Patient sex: F
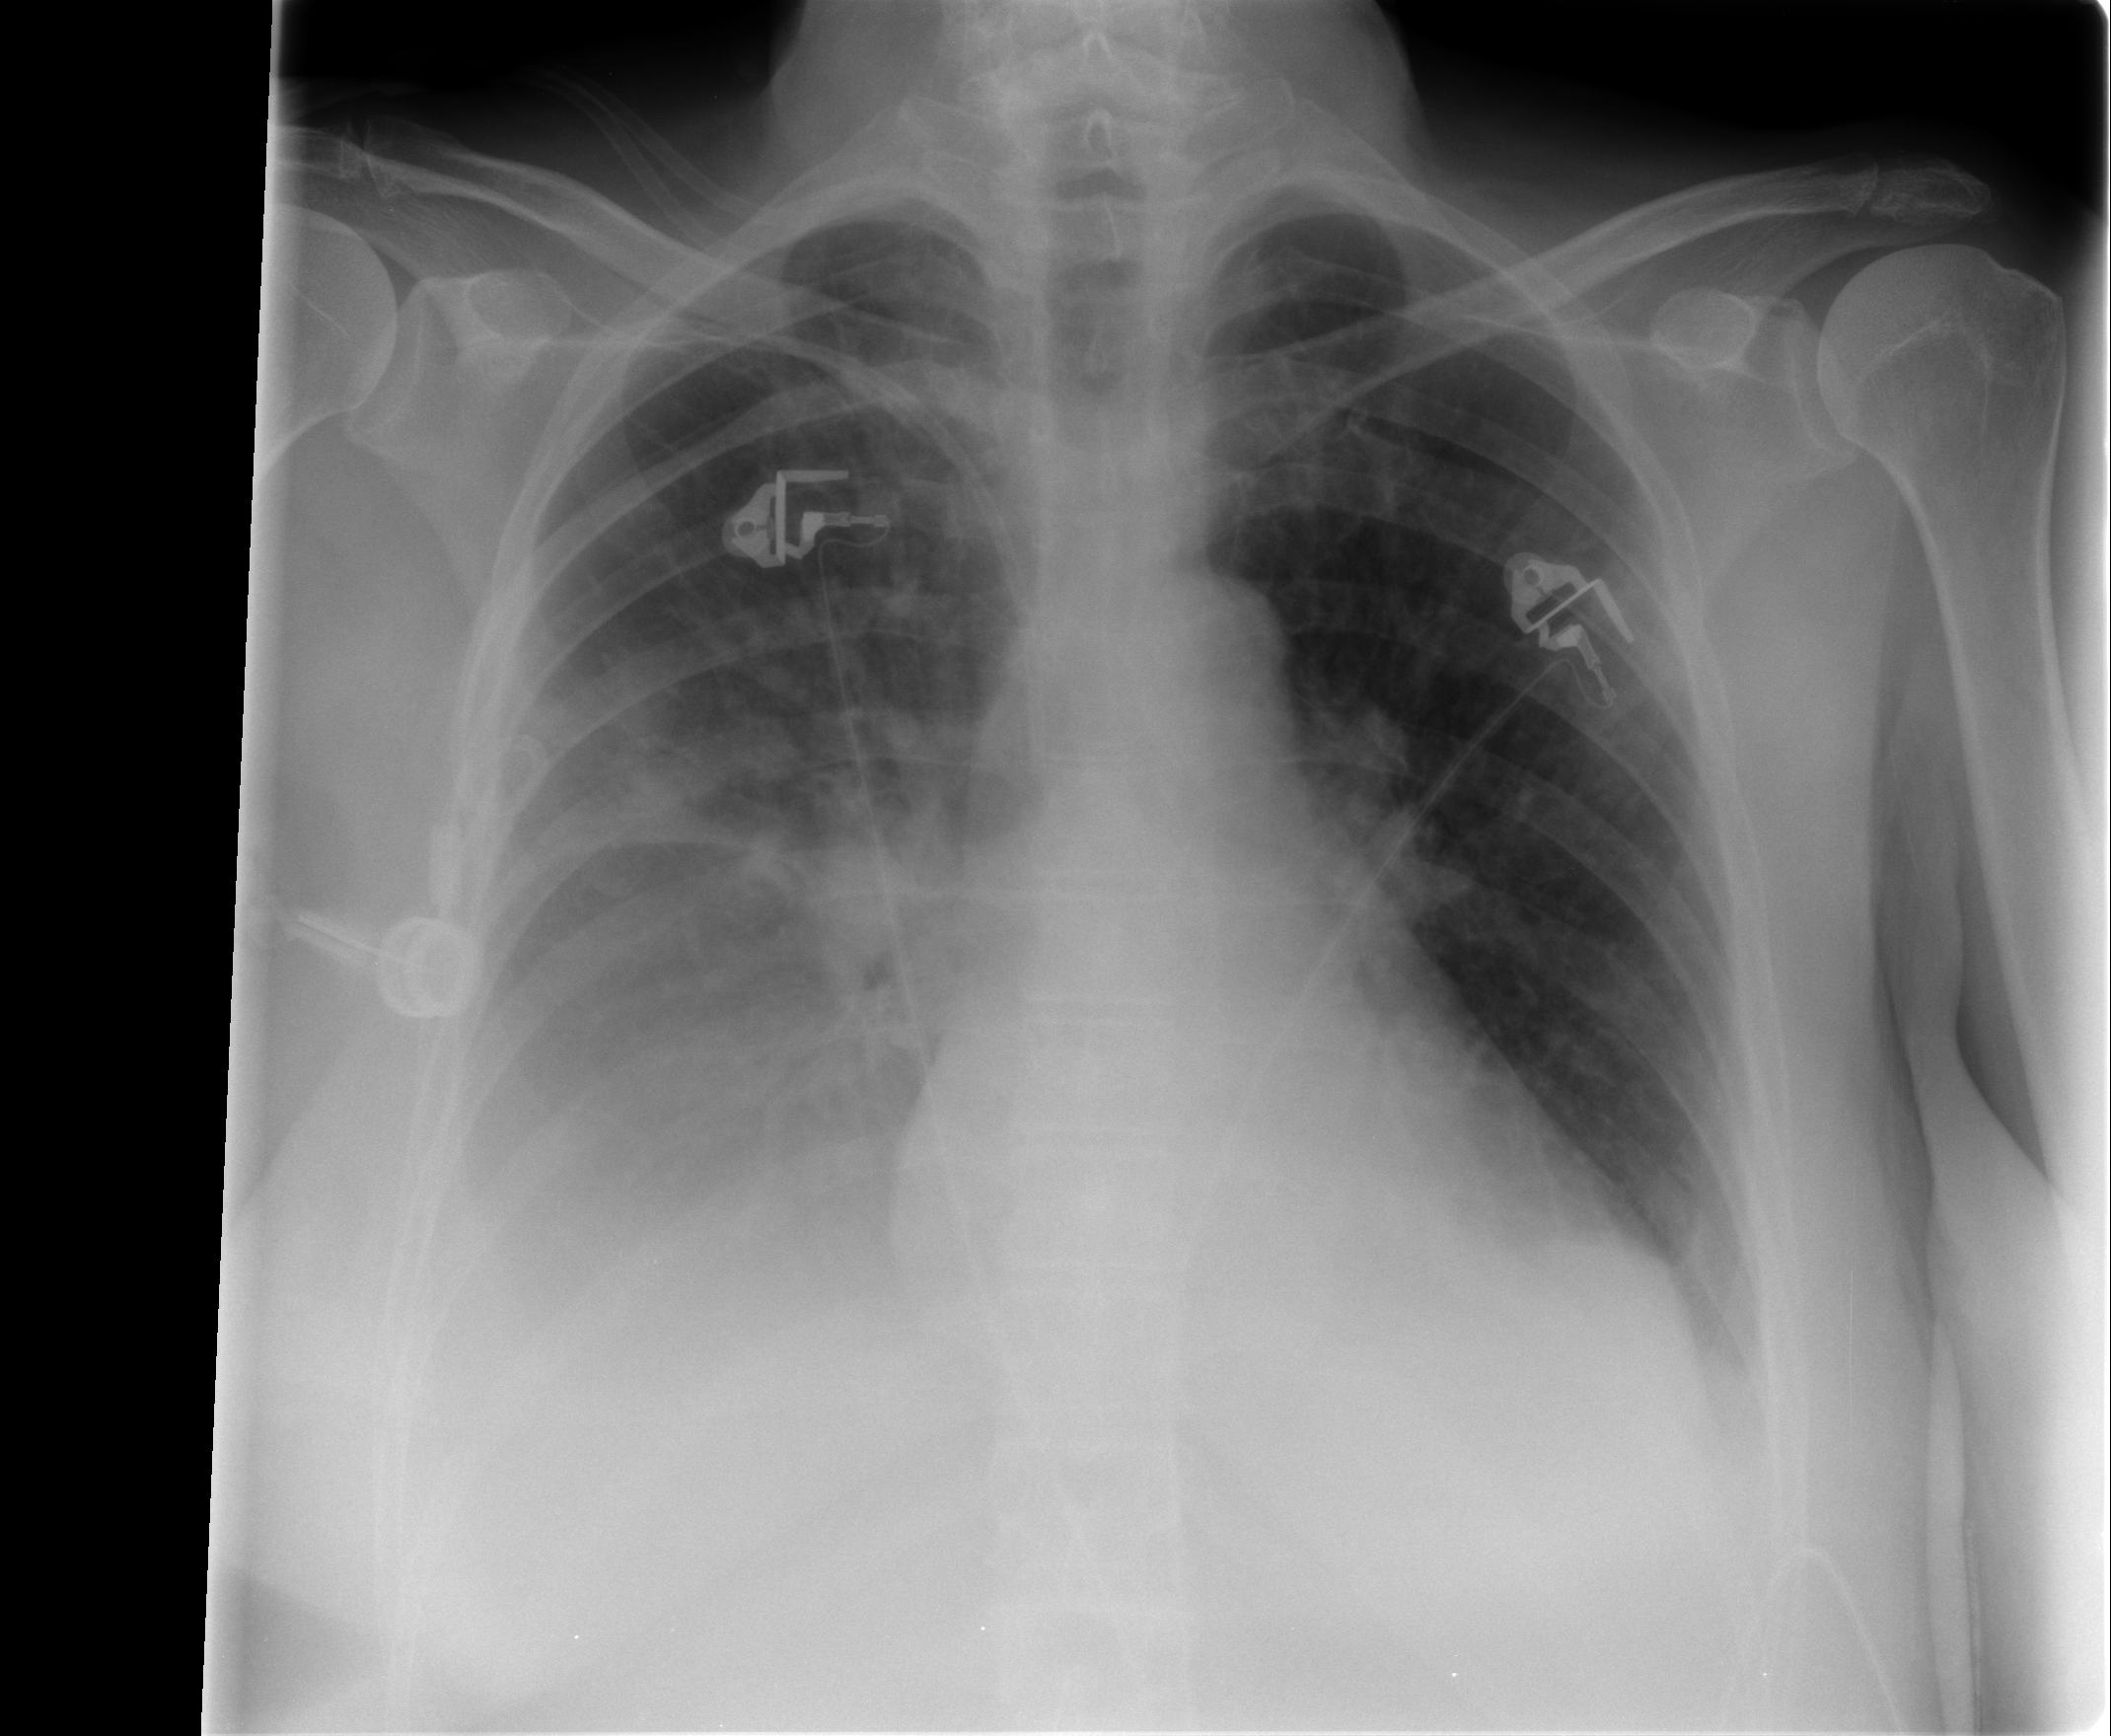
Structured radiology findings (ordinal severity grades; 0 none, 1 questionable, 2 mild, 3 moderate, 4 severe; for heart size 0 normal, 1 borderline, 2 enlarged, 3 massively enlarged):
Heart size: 1
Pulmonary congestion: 1
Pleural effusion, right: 2
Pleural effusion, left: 1
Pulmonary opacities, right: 3
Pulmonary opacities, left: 1
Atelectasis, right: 2
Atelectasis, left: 2